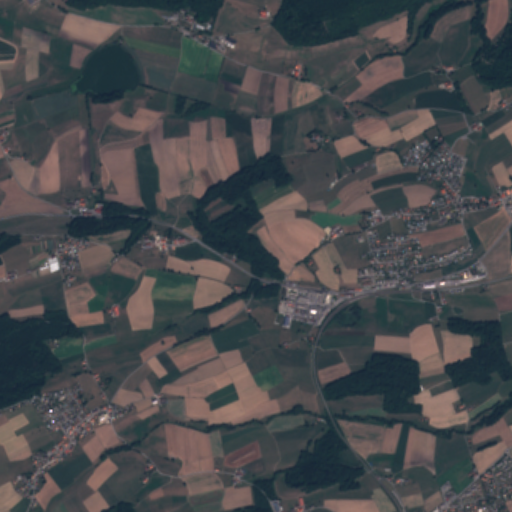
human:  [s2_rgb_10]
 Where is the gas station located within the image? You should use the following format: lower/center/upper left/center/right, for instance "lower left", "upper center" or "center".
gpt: The gas station is located in the center of the image.
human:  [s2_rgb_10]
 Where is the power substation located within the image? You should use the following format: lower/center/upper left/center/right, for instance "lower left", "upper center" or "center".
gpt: The power substation is located in the upper right of the image.
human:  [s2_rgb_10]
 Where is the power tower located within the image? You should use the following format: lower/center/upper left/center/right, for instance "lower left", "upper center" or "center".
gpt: The power tower is located in the lower right of the image.
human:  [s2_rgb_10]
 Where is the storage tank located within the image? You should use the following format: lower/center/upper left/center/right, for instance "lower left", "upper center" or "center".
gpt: The storage tank is located in the center left of the image.
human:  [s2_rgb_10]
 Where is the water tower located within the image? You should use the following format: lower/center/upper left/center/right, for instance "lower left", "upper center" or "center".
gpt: The water tower is located in the center right of the image.
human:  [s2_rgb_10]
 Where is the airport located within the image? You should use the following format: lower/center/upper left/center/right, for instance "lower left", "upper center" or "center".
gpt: There is no airport in the image.